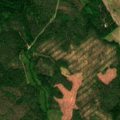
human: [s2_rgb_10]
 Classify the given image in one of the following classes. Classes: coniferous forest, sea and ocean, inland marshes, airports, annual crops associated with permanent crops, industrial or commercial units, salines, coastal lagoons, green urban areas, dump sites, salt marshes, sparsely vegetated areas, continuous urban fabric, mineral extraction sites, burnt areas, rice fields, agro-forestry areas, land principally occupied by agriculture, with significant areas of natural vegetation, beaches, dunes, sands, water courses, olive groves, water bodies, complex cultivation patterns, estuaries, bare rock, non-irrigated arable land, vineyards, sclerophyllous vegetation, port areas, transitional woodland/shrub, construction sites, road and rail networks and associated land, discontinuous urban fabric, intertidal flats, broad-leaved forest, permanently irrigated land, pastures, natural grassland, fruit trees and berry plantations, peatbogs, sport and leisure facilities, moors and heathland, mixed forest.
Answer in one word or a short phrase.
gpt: coniferous forest, mixed forest, transitional woodland/shrub